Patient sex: M
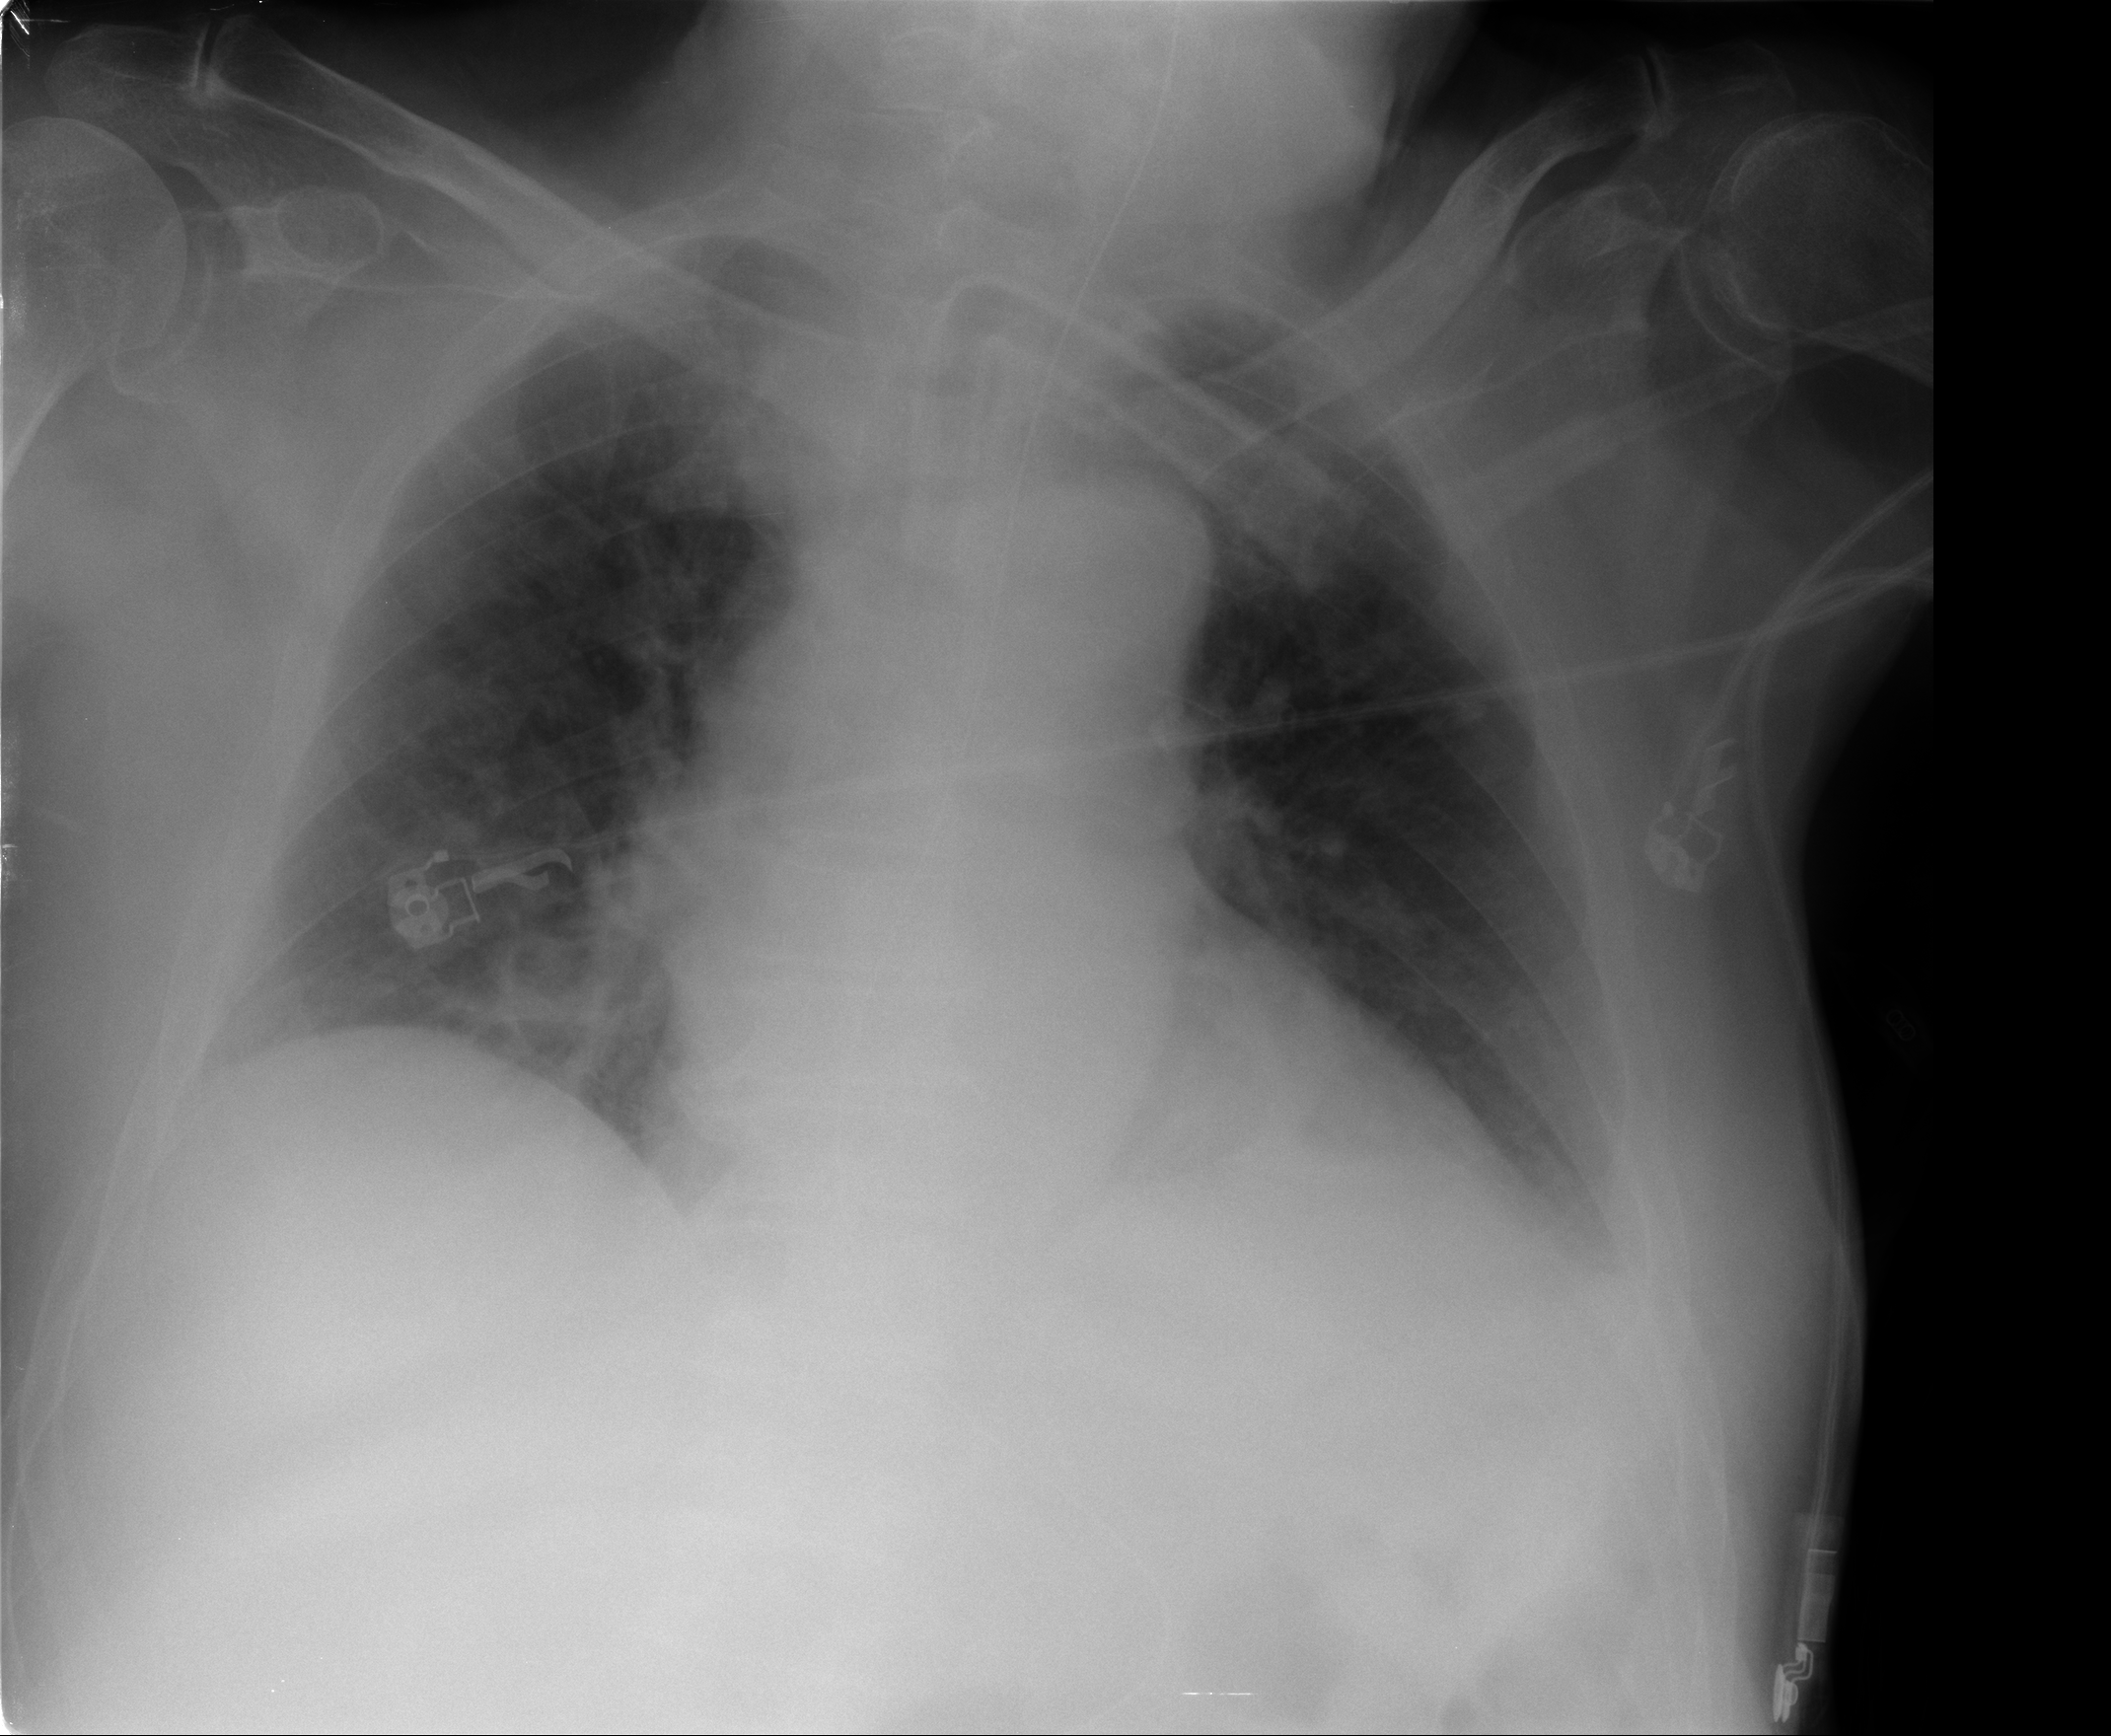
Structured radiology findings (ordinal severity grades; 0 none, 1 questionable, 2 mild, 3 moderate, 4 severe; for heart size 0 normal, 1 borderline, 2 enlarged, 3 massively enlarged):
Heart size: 2
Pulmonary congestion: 1
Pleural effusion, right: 0
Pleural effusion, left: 2
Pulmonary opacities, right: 0
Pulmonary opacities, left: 0
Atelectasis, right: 2
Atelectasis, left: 2